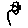
Label: flower